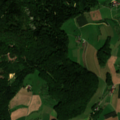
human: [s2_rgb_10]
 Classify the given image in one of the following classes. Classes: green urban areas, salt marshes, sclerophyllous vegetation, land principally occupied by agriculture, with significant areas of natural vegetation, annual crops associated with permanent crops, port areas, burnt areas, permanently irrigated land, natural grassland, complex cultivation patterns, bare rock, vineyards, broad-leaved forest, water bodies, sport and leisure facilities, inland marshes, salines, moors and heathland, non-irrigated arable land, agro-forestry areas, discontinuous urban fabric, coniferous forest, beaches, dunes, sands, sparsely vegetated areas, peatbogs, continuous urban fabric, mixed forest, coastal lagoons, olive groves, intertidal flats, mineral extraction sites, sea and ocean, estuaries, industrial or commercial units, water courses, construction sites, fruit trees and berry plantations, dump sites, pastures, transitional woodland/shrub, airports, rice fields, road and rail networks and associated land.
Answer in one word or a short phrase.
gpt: pastures, complex cultivation patterns, broad-leaved forest, mixed forest